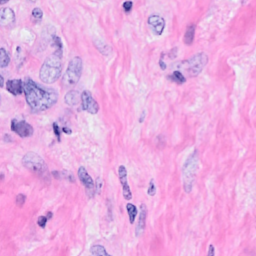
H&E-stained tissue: Breast